Question: I'm having problems getting 'bower install' working. I'm running through a 'yo webapp' generator which does scaffolds out for me.
In my 'bower.json' file, it give me two dependencies:
'''
{
"name": "webapp-test",
"private": true,
"dependencies": {
"jquery": "~1.11.1",
"modernizr": "~2.8.2"
}
}
'''
When I run a 'bower install' after the generator, I would think it would be pulling down all dependencies with that command. I have to run it 2x to get both dependencies. This seems wrong to me, why is not grabbing all dependencies with the first command?
I then try to run 'grunt serve' but that is failing, stating .
In my webapp structure, I do have a 'bower_components' directory. Shouldn't the 'bower install' command be giving me that?

Any ideas why my 'bower install' and 'grunt serve' commands don't seem to be working?
I'm on Windows 7.
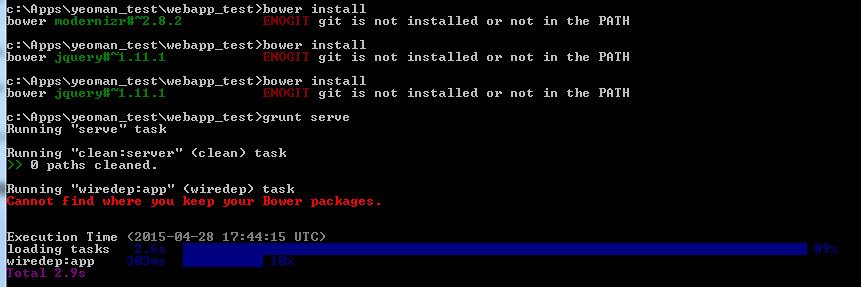
Answer: The answer is right there in the command shell, the system can not find git. The best bet is to install either MSysGit or Github for Windows.